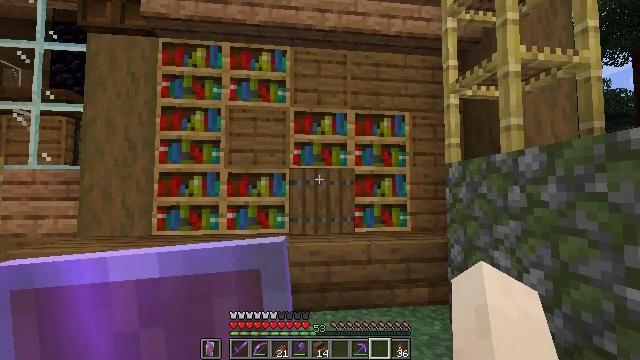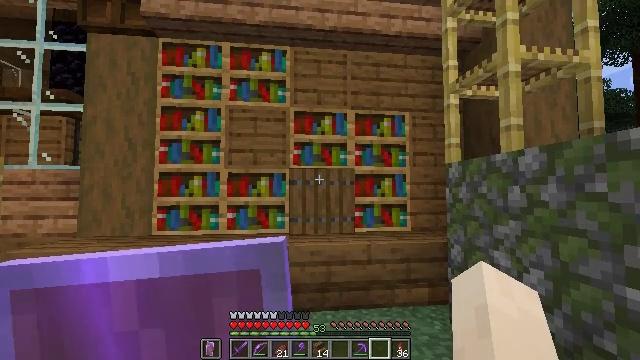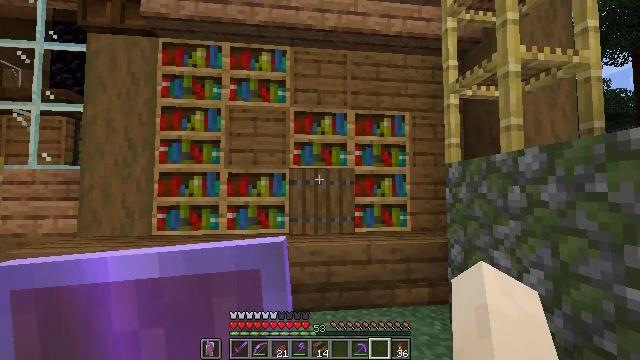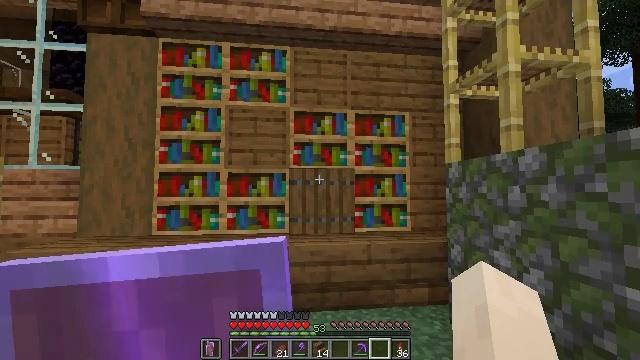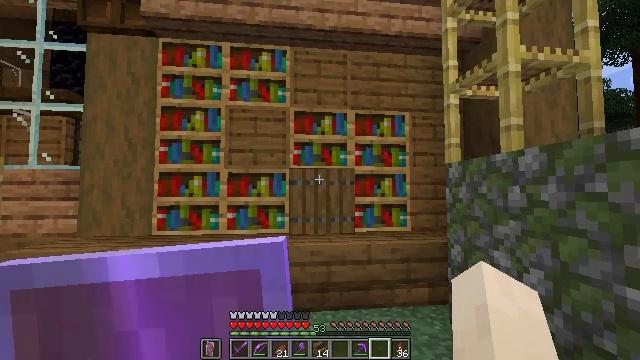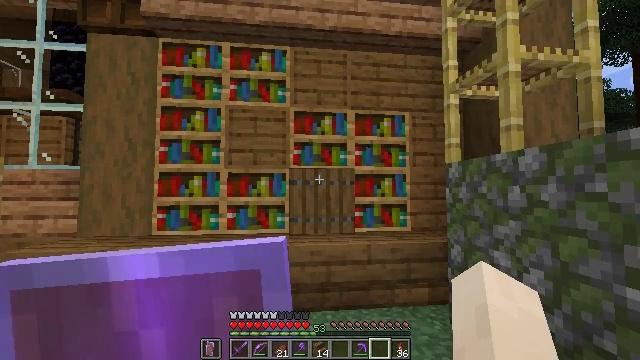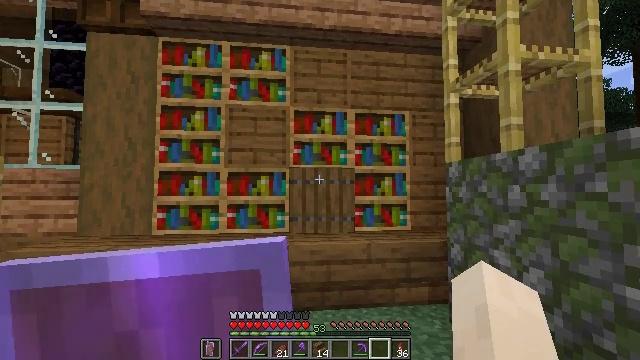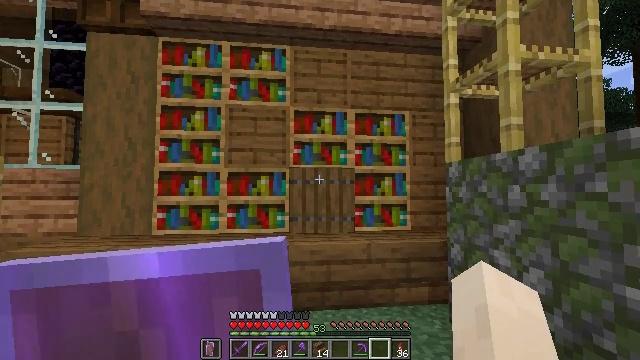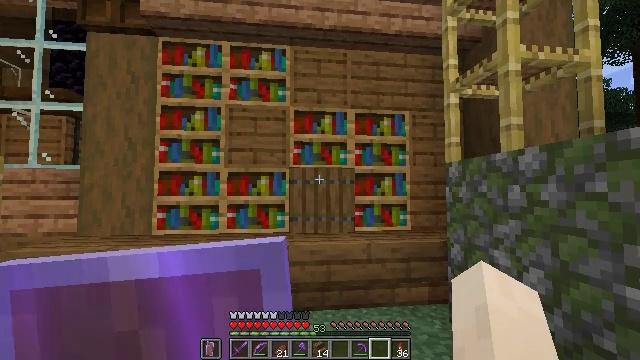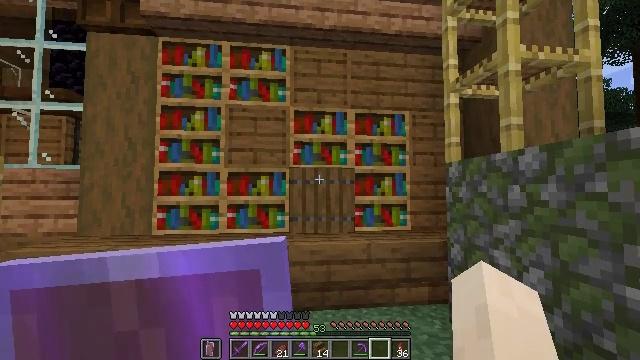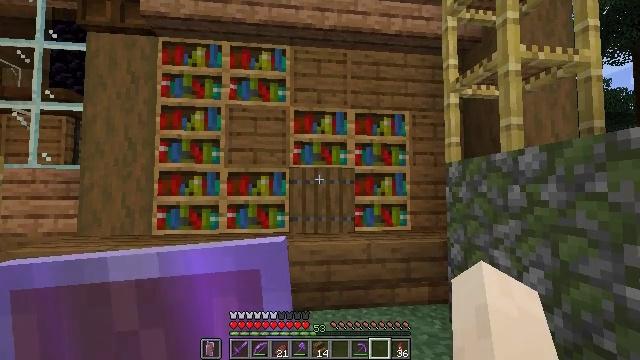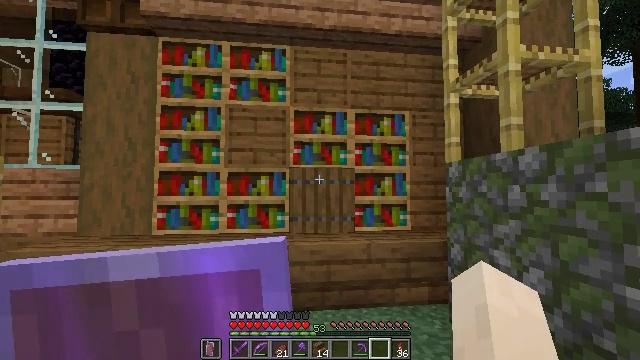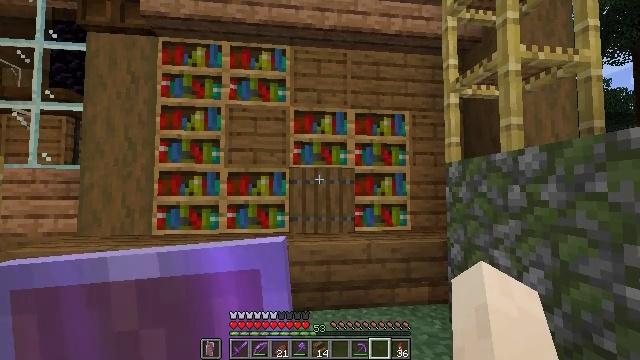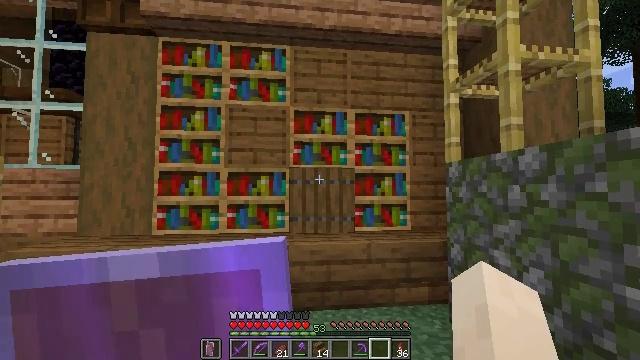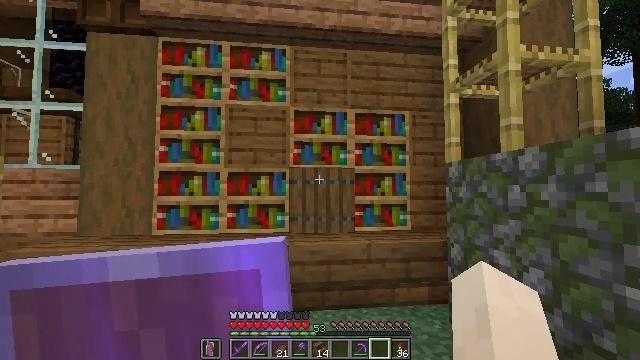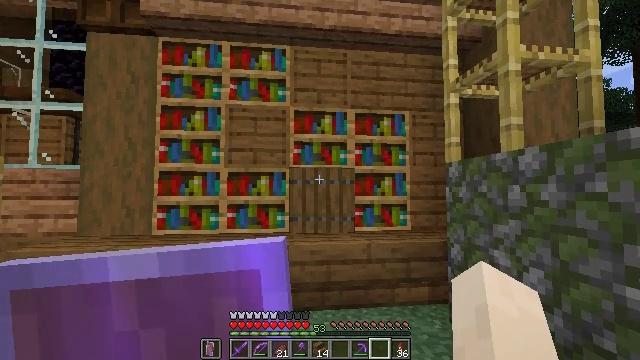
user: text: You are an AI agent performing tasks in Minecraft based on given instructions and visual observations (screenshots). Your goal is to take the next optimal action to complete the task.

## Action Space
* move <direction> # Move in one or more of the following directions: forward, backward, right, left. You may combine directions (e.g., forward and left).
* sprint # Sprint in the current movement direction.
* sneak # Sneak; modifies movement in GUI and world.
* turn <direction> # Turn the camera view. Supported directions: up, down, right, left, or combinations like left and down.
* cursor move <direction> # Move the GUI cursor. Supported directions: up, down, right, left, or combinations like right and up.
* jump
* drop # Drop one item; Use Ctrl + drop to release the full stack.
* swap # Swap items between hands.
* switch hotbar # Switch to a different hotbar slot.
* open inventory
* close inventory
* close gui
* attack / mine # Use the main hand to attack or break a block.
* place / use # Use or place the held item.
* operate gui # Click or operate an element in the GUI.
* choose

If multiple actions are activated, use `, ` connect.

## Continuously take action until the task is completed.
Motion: motion action
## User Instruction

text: Collect vines by mining them.
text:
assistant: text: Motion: no_op
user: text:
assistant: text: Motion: no_op
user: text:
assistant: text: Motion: no_op
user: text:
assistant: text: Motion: no_op
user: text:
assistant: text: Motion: no_op
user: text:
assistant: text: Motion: no_op
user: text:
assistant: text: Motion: no_op
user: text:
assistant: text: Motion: no_op
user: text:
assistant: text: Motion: no_op
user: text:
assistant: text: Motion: no_op
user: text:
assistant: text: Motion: no_op
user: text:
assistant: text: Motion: no_op
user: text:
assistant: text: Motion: no_op
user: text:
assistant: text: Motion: no_op
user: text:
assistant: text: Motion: no_op
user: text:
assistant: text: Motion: no_op
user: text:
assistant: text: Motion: no_op
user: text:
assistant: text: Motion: no_op
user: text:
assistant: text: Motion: no_op
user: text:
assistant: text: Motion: no_op
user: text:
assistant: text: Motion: no_op
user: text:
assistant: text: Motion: no_op
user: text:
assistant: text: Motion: turn left
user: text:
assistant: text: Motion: turn left and up
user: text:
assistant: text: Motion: turn left and up
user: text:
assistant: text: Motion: no_op
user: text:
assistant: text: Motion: no_op
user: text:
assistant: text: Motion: no_op
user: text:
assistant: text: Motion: no_op
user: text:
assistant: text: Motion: no_op